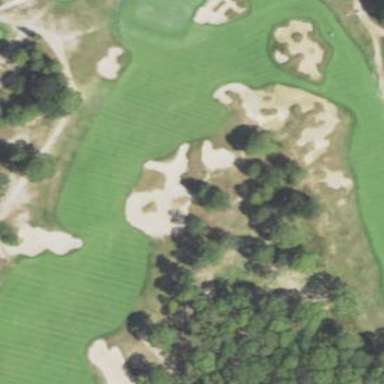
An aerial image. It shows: Sandy area is golf bunker.